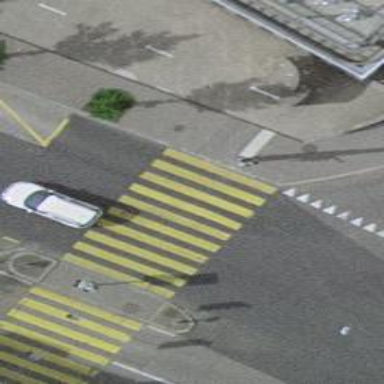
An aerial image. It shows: Kerb barrier.